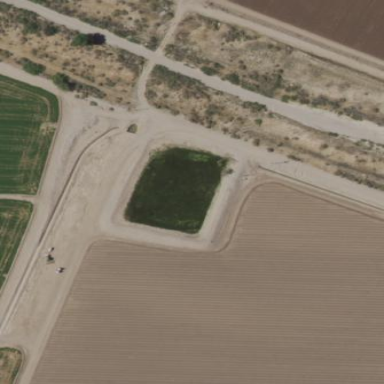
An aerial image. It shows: Irrigation reservoir.